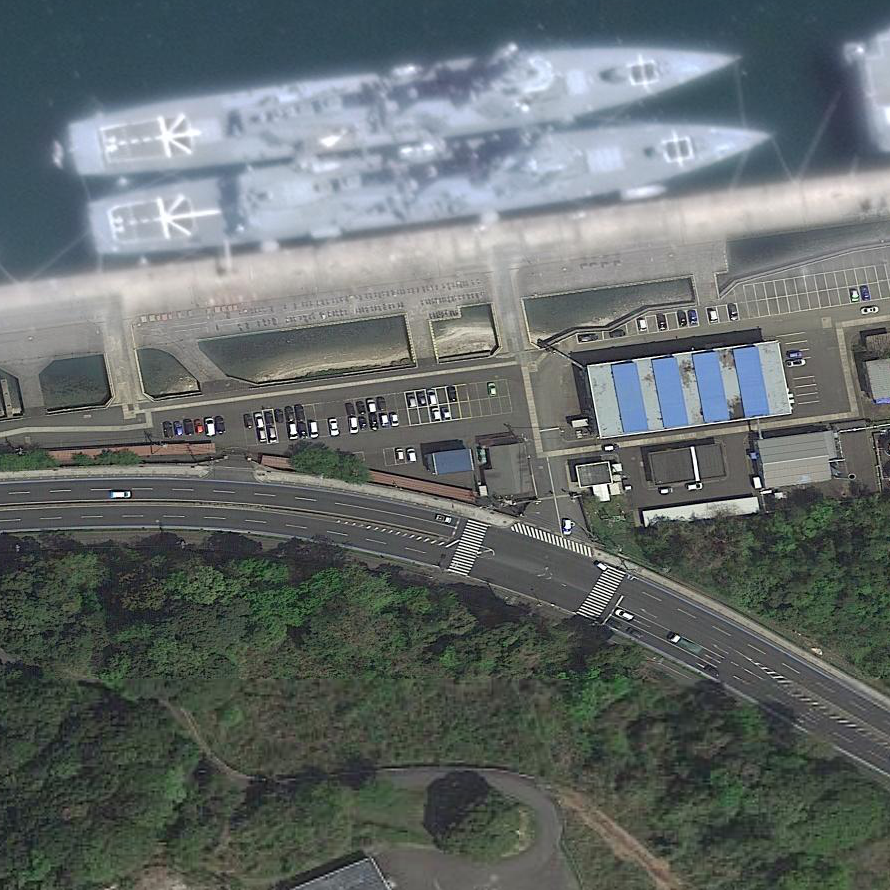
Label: destroyer